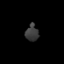
Tissue: prostate
Cell type: T cells
Senescence score: 0.3491
Nuclear area (px): 207
Mean DAPI intensity: 58.889